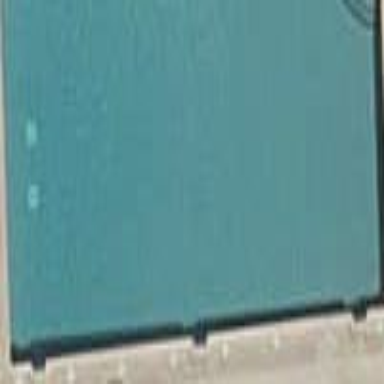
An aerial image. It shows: Swimming pool located in leisure land.